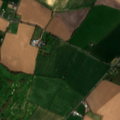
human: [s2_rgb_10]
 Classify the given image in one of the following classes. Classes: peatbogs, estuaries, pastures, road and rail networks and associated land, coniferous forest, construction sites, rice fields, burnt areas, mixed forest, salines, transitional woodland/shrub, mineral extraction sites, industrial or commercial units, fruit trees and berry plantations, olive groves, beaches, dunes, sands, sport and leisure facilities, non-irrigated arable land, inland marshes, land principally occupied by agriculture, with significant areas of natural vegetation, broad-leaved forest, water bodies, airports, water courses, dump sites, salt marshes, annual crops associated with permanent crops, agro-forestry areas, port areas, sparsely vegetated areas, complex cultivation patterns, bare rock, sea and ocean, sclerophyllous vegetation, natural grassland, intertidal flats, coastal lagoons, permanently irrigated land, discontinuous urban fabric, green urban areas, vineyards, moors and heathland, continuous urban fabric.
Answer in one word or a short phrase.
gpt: sport and leisure facilities, non-irrigated arable land, pastures